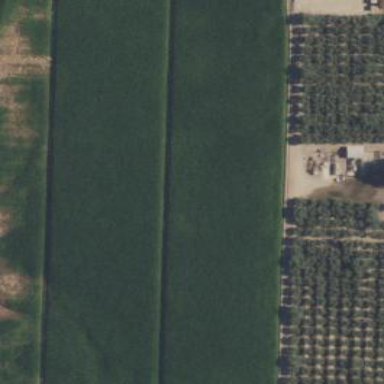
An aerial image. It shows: Orchard.